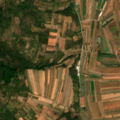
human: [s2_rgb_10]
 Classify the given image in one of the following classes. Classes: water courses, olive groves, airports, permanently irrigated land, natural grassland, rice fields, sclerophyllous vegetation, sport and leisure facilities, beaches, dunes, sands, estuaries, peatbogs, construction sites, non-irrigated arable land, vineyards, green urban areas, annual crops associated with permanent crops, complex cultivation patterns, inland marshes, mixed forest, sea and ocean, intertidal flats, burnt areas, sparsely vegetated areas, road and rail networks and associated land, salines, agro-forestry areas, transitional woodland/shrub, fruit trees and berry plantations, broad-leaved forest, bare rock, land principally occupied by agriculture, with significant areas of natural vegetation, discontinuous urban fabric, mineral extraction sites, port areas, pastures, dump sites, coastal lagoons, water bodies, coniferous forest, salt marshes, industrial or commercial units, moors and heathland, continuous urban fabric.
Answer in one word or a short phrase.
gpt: non-irrigated arable land, complex cultivation patterns, land principally occupied by agriculture, with significant areas of natural vegetation, broad-leaved forest, transitional woodland/shrub